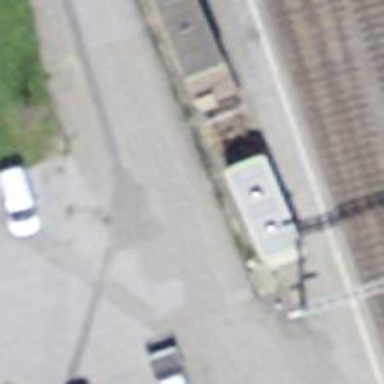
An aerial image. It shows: Railway buffer stop.